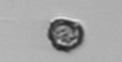
Label: Dinophyceae